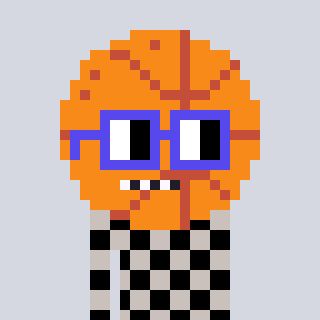
a pixel art character with square blue glasses, a basketball-shaped head and a foggrey-colored body on a cool background